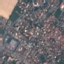
Land use / land cover class: Residential